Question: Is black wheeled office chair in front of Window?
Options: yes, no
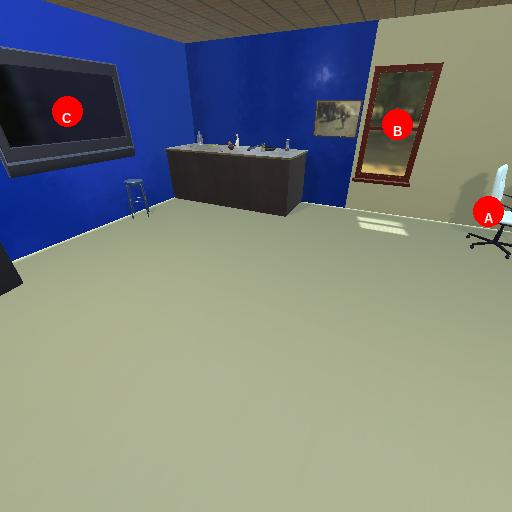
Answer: yes